Question: I am using JavaScript sdk for one of my Facebook canvas game application. I am trying to implement custom story share dialog to post story on user wall.
The information available on developer site is unclear and limited.The bellow code is for sharing custom story using open grap API. Bellow code is available on Facebook developer site link provided(<URL>. The Facebook provided code is working fine as its using predefined action_type.
'''
FB.ui({
method: 'share_open_graph',
action_type: 'og.likes',
action_properties: JSON.stringify({
object:'https://developers.facebook.com/docs/',
})
}, function(response){});
'''
I have create an object(cricket) and action(play) for custom story on FB Developer console App's Open Graph tab.i have created a self hosted Object(html page) called cricket.html.Bellow is the content or my html page.i verified the html page on Open Graph Object Debugger.Graph Object Debugger showing me all the information, what i have given with no errors or warnings .
'''
<!DOCTYPE html>
<html>
<head>
<meta http-equiv="content-type" content="text/html; charset=utf-8">
<meta property="fb:app_id" content="*************" />
<meta property="og:type" content="appnamespace:cricket" />
<meta property="og:title" content="App for u" />
<meta property="og:url" content="https://example.com/appnamespace/cricket.html" />
<meta property="og:description" content="Find me on facebook for u" />
<meta property="og:image" content="https://example.com/appnamespace/image/any_time_share.png" />
</head>
<body>
</body>
</html>
'''
Bellow is my code where I am replacing:-
og.likes ---to--->appnamespace:play("play"is my action).
Is i am doing any thing wrong here ? please let me know.
'''
function customshare()
{
FB.ui({
method: 'share_open_graph',
action_type: 'appnamespace:play',
action_properties: JSON.stringify(
{
object:'https://example.com/appnamespace/cricket.html',
})
},
function(response){});
}
'''
However i am getting the below error while executing the FB.ui method: 'share_open_graph' for custom share.

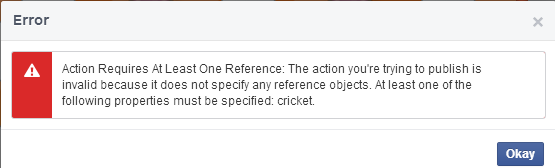
Answer: I got my problem solved by simple changing this:-
'''
object:'https://example.com/appnamespace/cricket.html',
'''
To
'''
cricket:'https://example.com/appnamespace/cricket.html',
'''